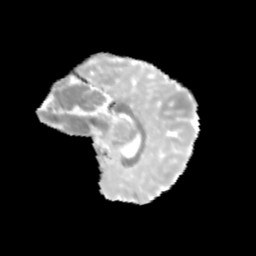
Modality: MD
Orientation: sagittal
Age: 11
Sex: female
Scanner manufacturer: siemens
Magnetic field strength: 3 T
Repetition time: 3.8 s
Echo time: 0.07 s